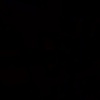
Label: space